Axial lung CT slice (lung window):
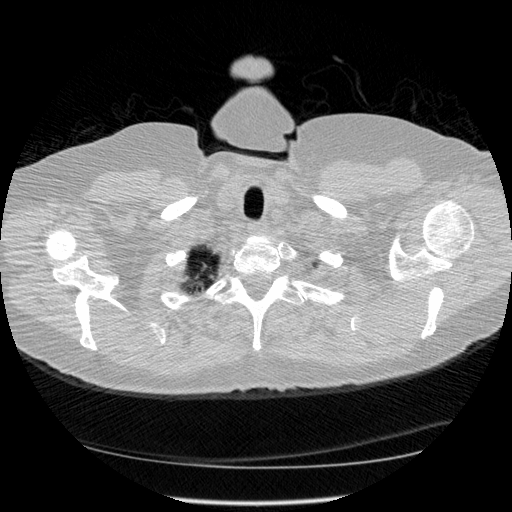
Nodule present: no